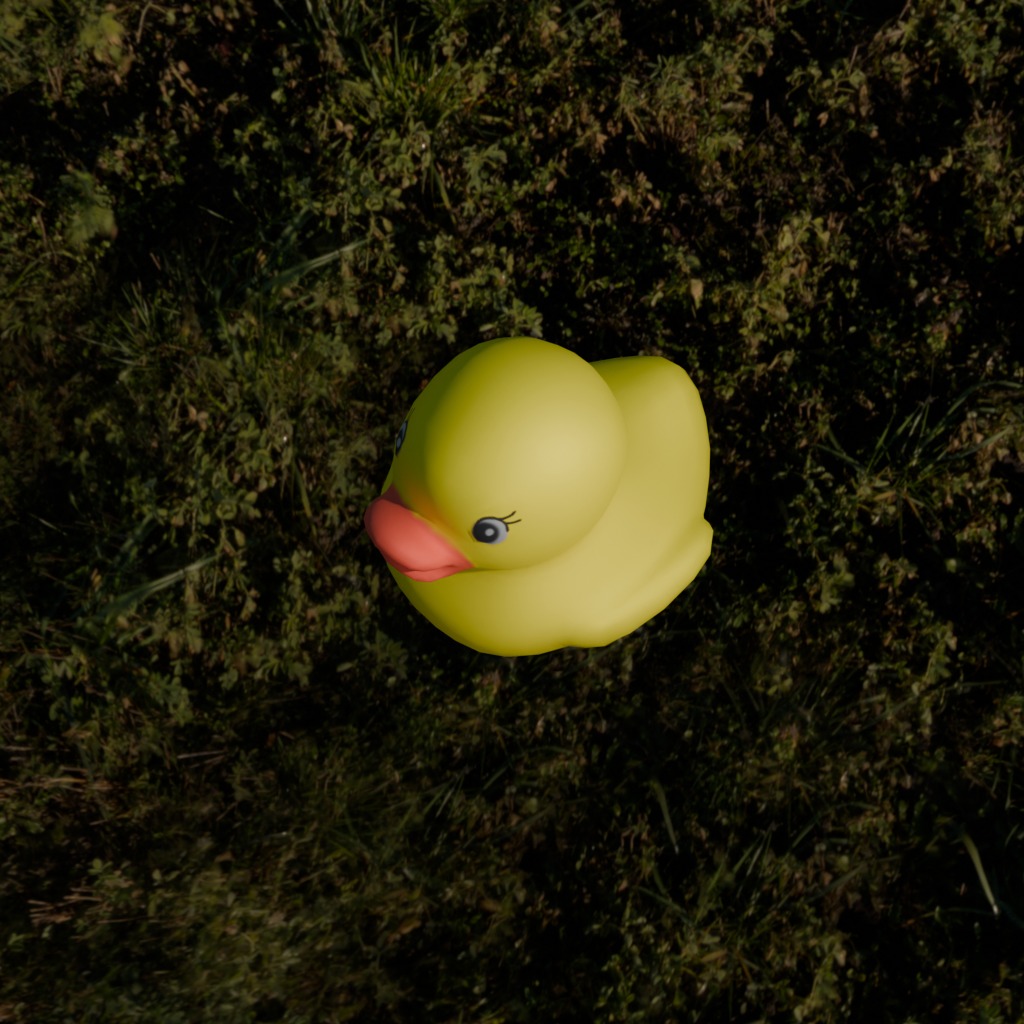
an image of a yellow rubber duck seen from <front_left_top> in a green field illuminated by the sun with a clear sky.